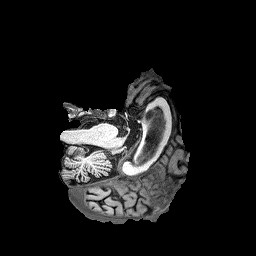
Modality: T1w
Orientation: axial
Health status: healthy